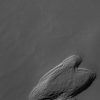
Atmospheric dust classification: not_dusty